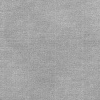
Atmospheric dust classification: dusty